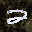
Label: 2